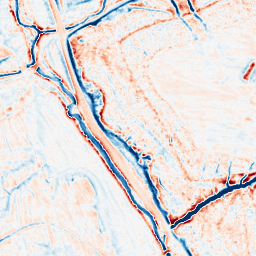
Category: multiscale
Decomposition family: dog_multiscale
Decomposition parameters: sigma_ratio: 1.4
n_scales: 5
base_sigma: 0.5
Upsampling method: bspline
Upsampling parameters: scale: 4
Upsampling scale: 4